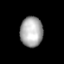
Tissue: lung
Cell type: Epithelial cells
Senescence score: 0.5809
Nuclear area (px): 665
Mean DAPI intensity: 170.392